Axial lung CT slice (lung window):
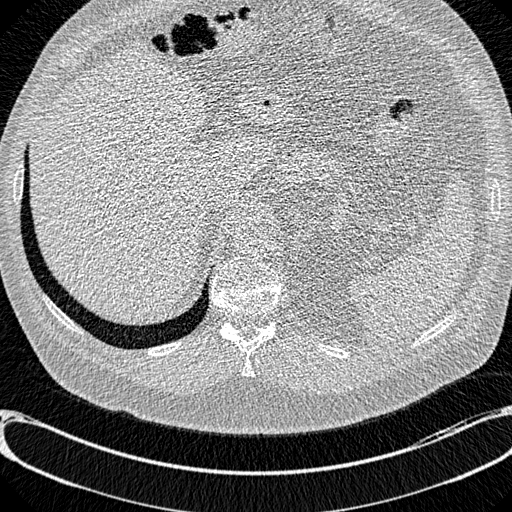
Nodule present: no